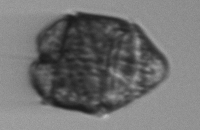
Label: Margalefidinium